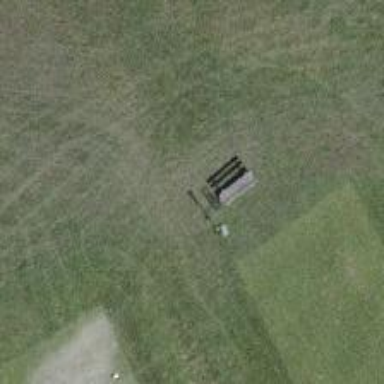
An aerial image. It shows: Bench for seating.